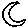
Label: moon